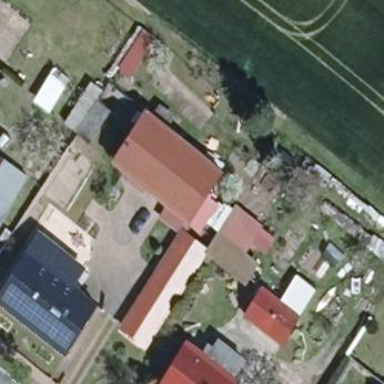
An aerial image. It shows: Building with flat grey roof.